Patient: sex M, age 52
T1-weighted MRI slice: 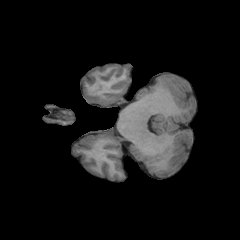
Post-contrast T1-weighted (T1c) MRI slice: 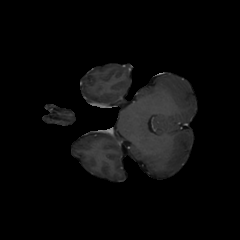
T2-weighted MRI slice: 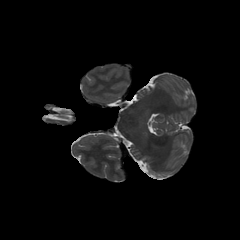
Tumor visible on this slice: no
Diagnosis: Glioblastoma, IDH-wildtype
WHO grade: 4